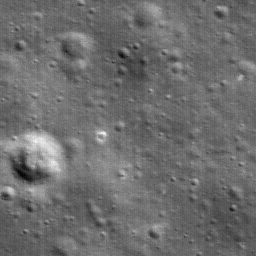
Host type: background_regolith
Lunar coordinates: latitude nan, longitude nan